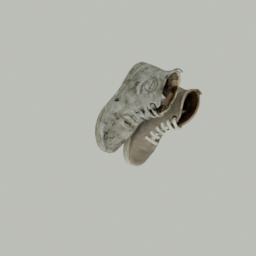
Label: people